Question: I make a very simple test between my own routine to calculate histogram (written in IDL) and the one computed with gnuplot.
'''
clear
reset
width=0.02
set terminal pngcairo size 800,500 enhanced font 'Verdana,14'
set output "GNUvsMY.png"
set boxwidth width
set style fill transparent solid 0.5 border #fillstyle
set grid
set ytics 0.,5,40
set xrange [-0.09:0.09]
set yrange [0:40]
set xlabel "x"
set ylabel "Frequency [N]"
##########
hist(x,width)=width*floor(x/width)+width/2.0
#########
plot "randomIDL.dat" u 2:1 w boxes lc rgb "blue" title 'test3 my hist', "random.dat" u (hist($1,width)):(1.0) smooth freq w boxes lc rgb "red" title 'test3 GNU shift'
'''
To make the test very simple I generate a particular number of objects in each bin (the bin width is equal to 0.02). So that I now perfectly how many object there are in each bin.
Now I Compute the bin in IDL program so that it count the numbers inside the min and maximum value and in fact it compute them as I want. BUT when I try to use the 'hist' function of gnuplot I can be able to reproduce the (correct) result of my IDL histogram. I attach the <URL>
Here the different output:

Also if I shift the 'hist(x,width)' function I can be able to reproduce the correct IDL histogram.
I red the post: <URL> but I can't be able to understand how to tell to GUNplot how to shift correctly the min and max of the bin inside which counts the elements.
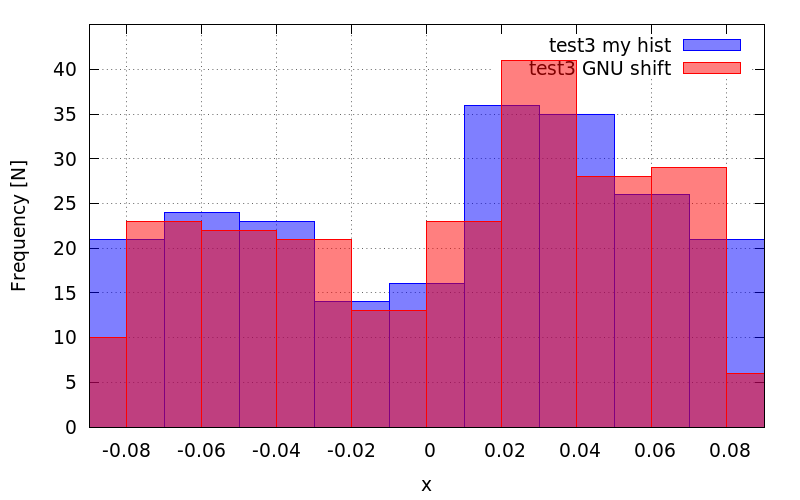
Answer: The intervals for computing the counts are different. Yours are centered at 0, 0.02, 0.04, and so on. Gnuplot's are centered at 0.01, 0.03, 0.05, and so on. Change your bin function to this:
'''
hist(x,width)=width*floor(x/width+0.5)
'''